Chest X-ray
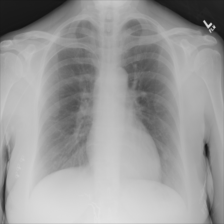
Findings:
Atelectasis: negative
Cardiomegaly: negative
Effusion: negative
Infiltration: negative
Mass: negative
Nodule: negative
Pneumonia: negative
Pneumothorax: negative
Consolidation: negative
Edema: negative
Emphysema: negative
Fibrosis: negative
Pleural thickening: negative
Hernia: negative